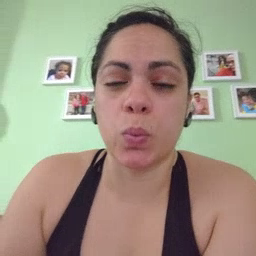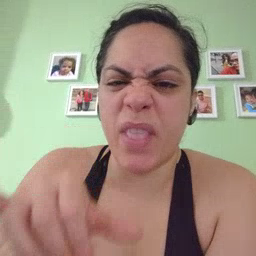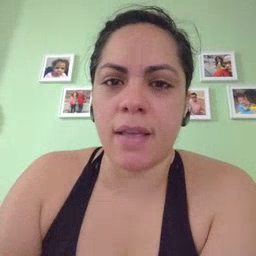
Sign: that